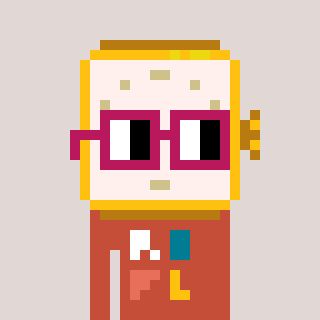
a pixel art character with square dark red glasses, a watch-shaped head and a rust-colored body on a warm background